Question: The latest game by Gameloft called Order&Chaos starts with a screen, which indicates that they're able to update certain data without updating the entire binary.

I'm quite certain that they're using some kind of scripting language like Lua in their app and updating these scripts to e.g. change certain values (like buying price of items).
What's your experience with side-loading or updating scripts in your iOS application?
I don't mean loading new graphics or other contents, but game logic like my path finding implementation in Lua.
Apple cleary states that this isn't allowed
> 3.3.2 An Application may not download or install executable code.
Interpreted code may only be used in
an Application if all scripts, code
and interpreters are packaged in the
Application and not downloaded. The
only exception to the foregoing is
scripts and code downloaded and run by
Apple's built-in WebKit framework.
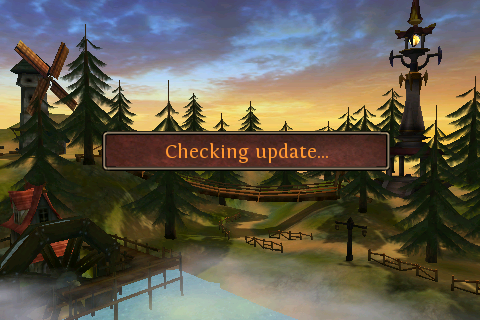
Answer: This happens in most of these applications TinyChef, RestaurantStory, HotelStory, etc..
They update content, but not the core program. Just adds new content or modifies the existing using external files and DB updates from a remote server.
Example, what they do is download new graphics and add a new item to their Desserts table of their DB and finally when they show all their Desserts the new one shows up and its ready to be cooked as if it was in the app from the beginning.
I could elaborate more info if you need.
If you are using lua, you could easily add, say new levels to your games, just by downloading a file containing your level data. Im sure that you are familiar with using external files one per level/item/character with a common format you then parse in your app.
You can have your path finding algorithm in another file as i said, and update (download and replace) that unique file whenever you improve it.